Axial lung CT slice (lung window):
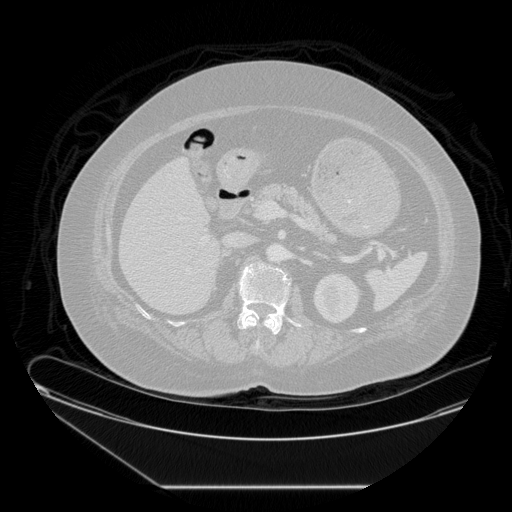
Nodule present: no